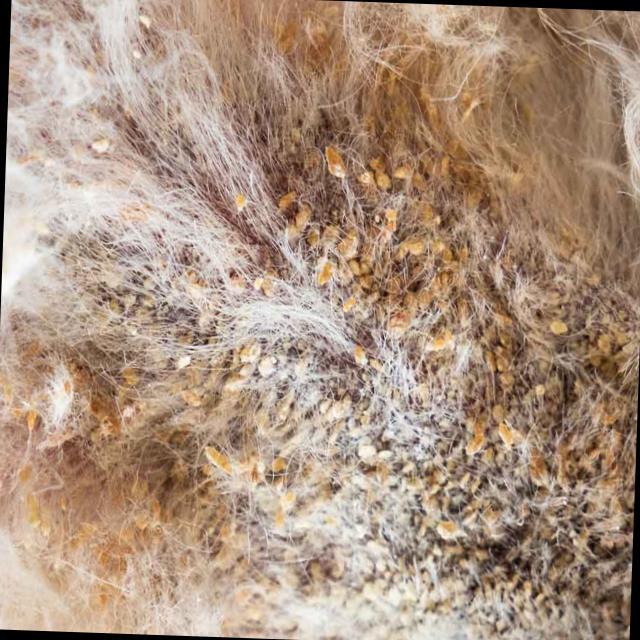
Canine fungal skin infection — characterized by alopecia, scaling, crusting, and circular lesions. Common agents include Malassezia and Candida species.